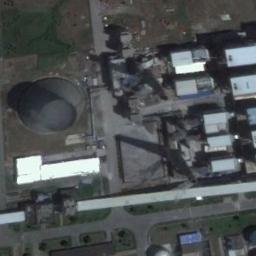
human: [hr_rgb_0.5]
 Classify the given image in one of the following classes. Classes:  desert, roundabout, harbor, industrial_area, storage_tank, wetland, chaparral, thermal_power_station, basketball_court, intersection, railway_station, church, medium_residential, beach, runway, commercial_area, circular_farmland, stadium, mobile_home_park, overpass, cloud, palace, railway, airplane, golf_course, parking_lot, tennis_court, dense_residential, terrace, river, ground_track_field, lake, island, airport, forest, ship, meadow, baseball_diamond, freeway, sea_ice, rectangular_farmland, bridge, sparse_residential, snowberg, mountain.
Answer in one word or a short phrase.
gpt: thermal_power_station